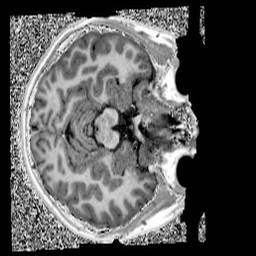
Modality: UNIT1
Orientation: axial
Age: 12
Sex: female
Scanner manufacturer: siemens
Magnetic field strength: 3 T
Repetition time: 4 s
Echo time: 0.00299 s